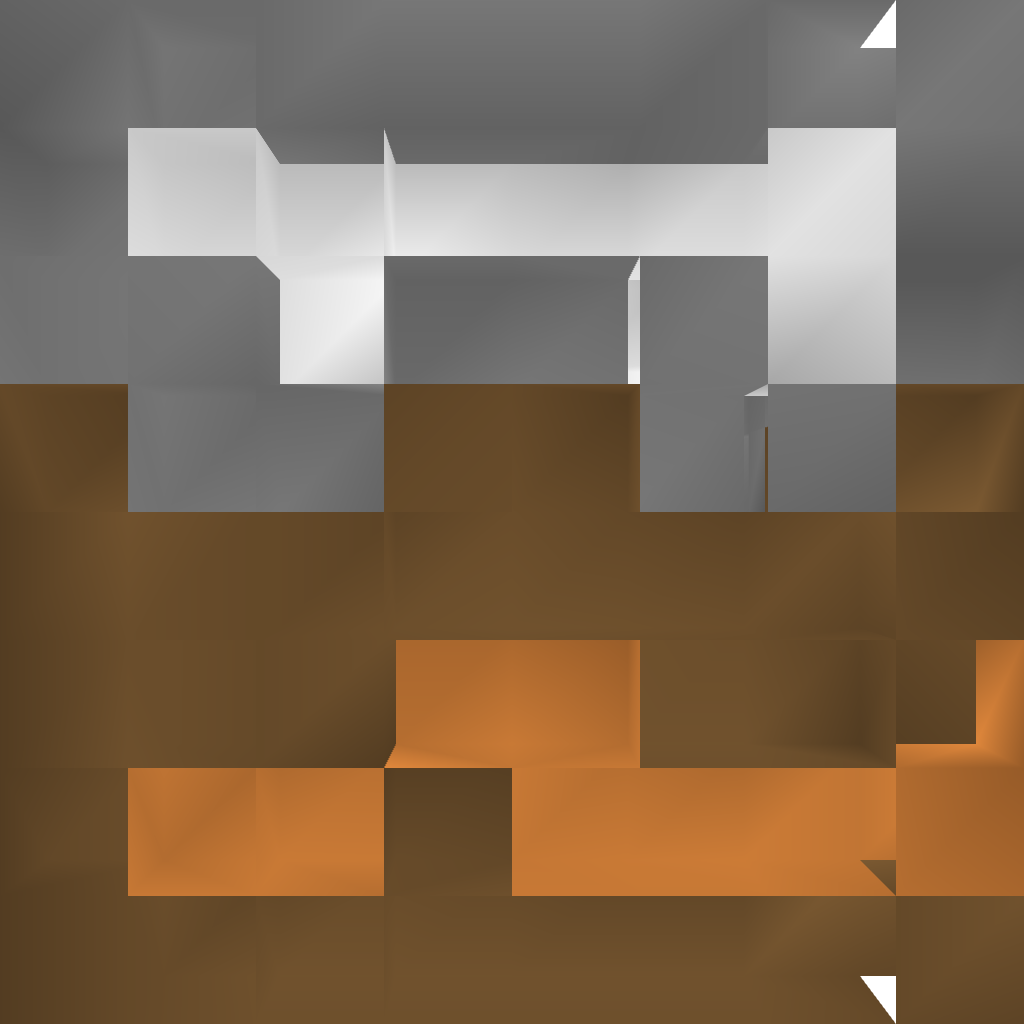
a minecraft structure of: CakeHead bad low quality